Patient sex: F
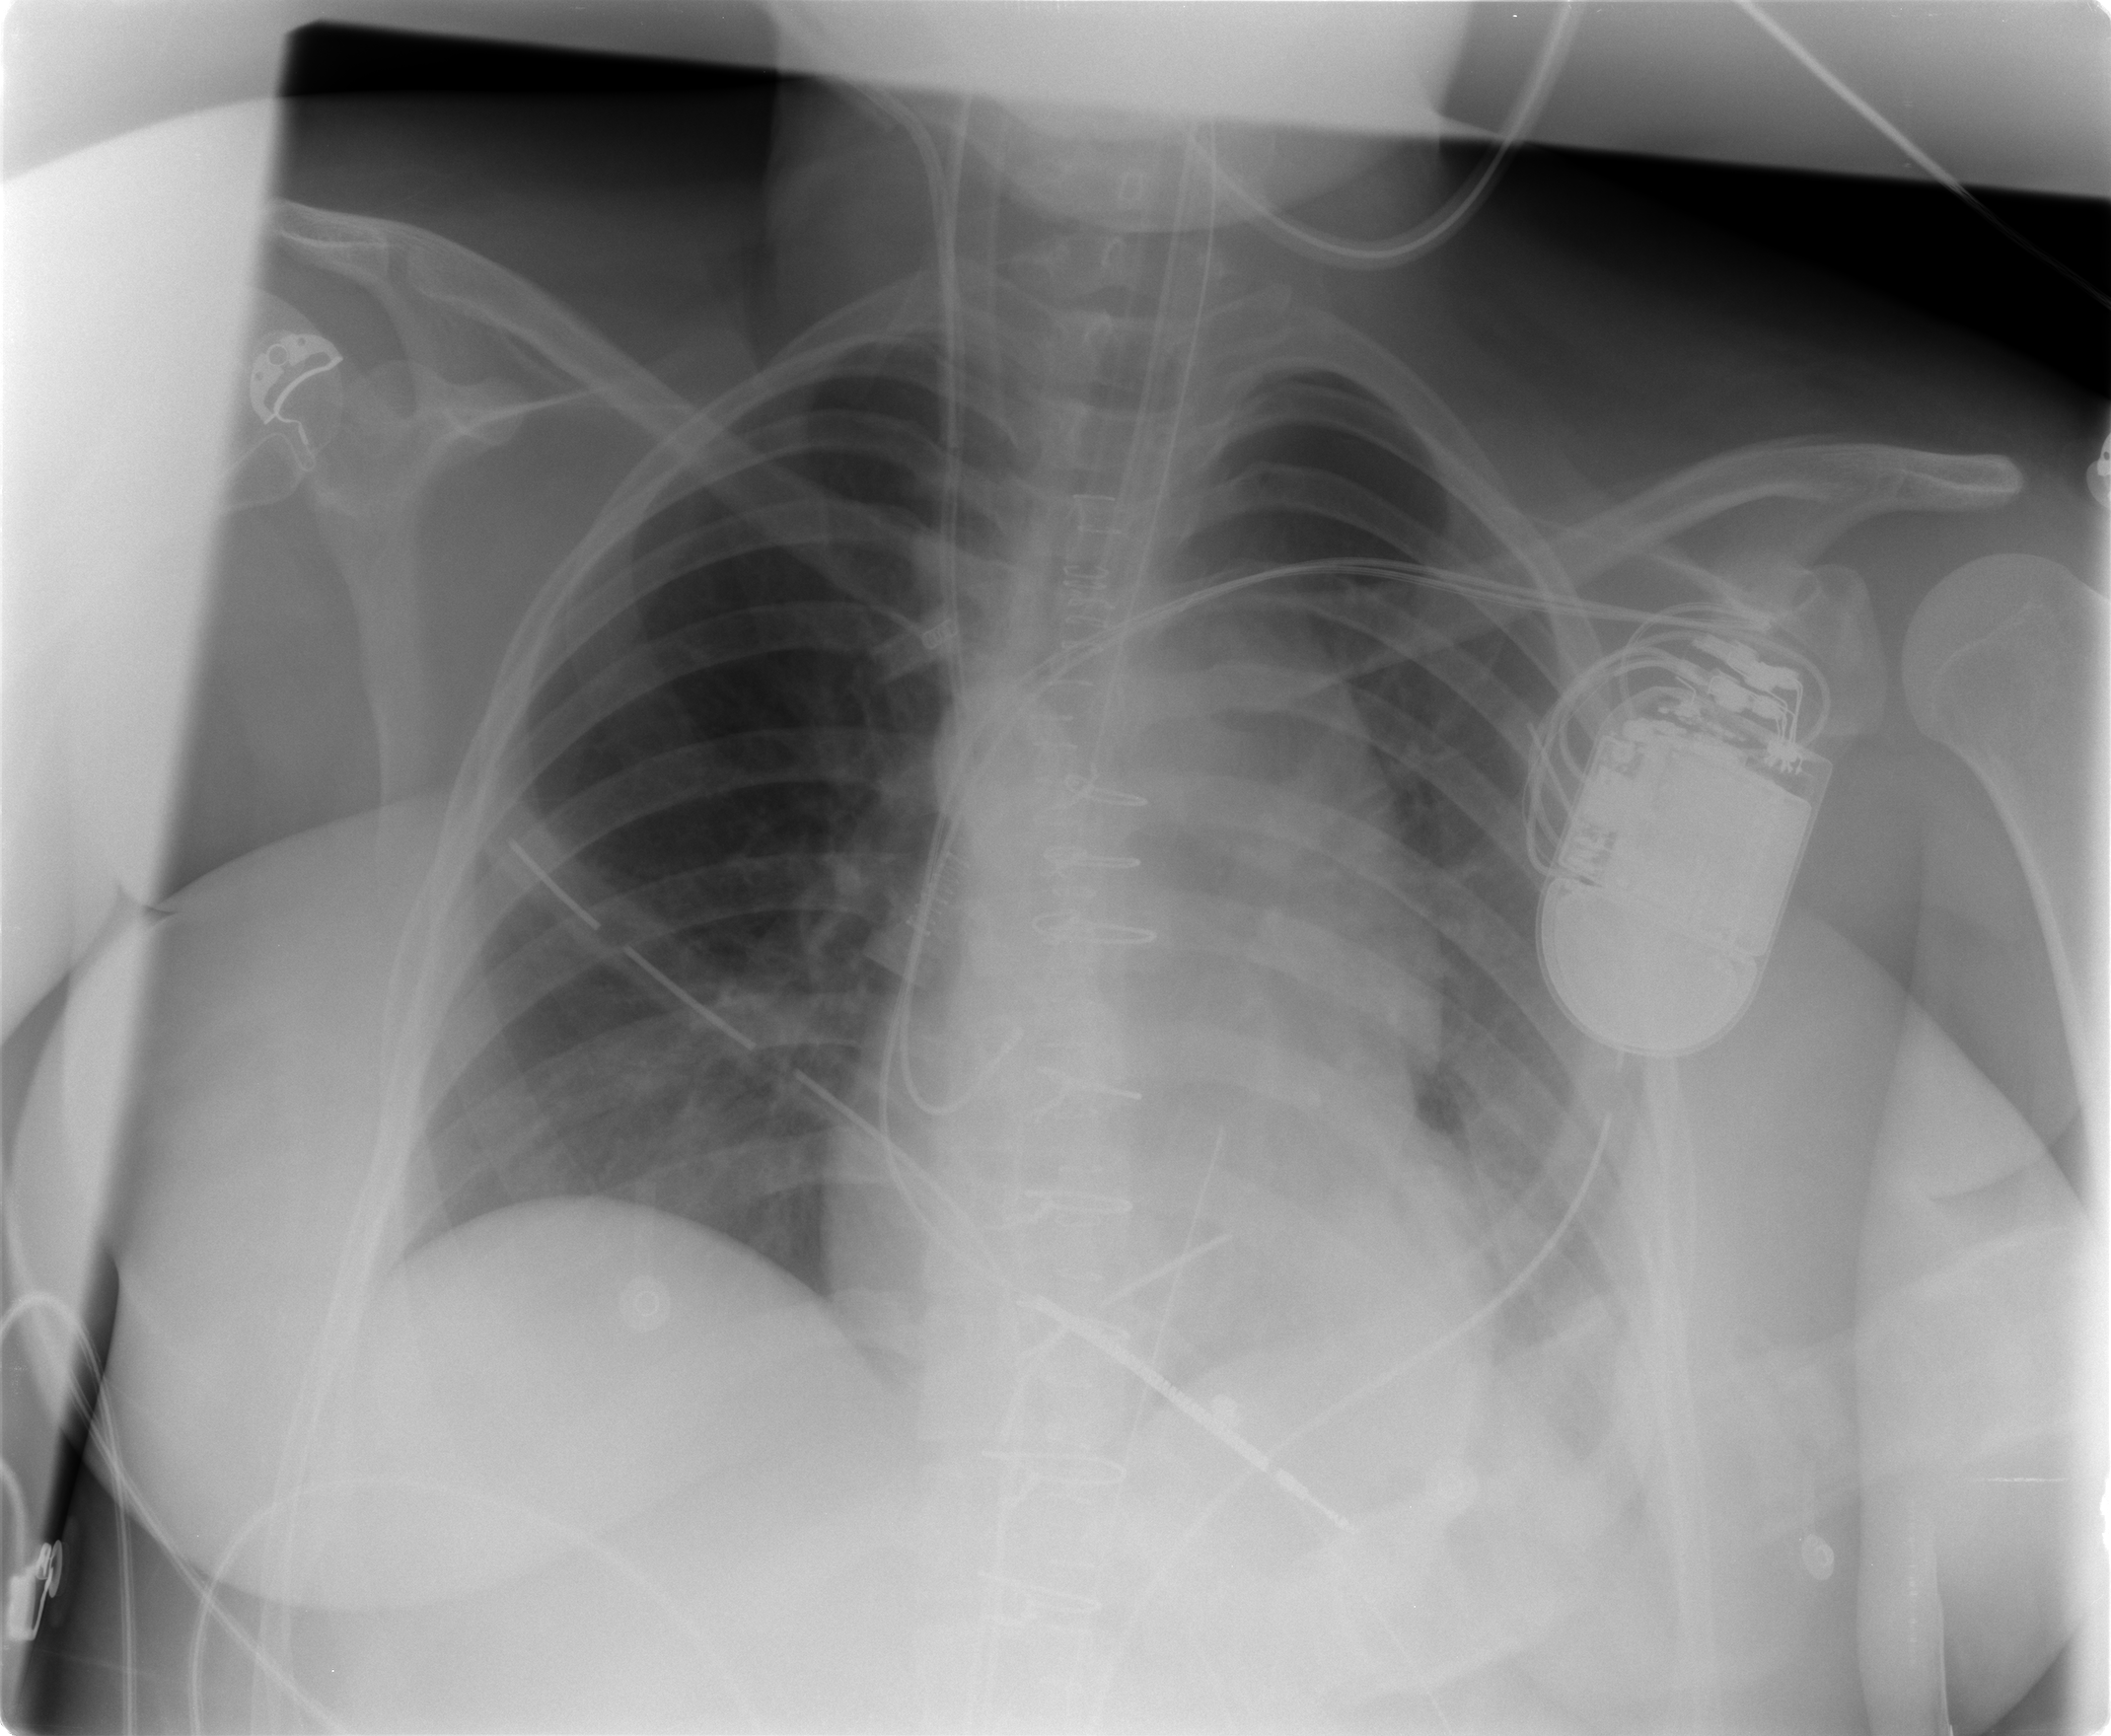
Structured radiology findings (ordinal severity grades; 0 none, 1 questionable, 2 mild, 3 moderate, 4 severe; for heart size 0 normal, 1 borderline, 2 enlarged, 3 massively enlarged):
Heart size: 0
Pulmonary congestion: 2
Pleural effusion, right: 0
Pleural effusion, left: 2
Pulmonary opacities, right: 0
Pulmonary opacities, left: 2
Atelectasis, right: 0
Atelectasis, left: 2